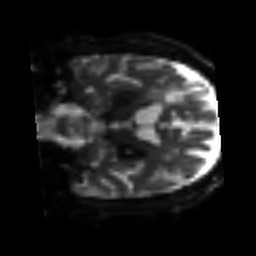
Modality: sbref
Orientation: coronal
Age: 53
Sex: male
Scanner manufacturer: siemens
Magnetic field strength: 3 T
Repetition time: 3.2 s
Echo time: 0.081 s